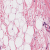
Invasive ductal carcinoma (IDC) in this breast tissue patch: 0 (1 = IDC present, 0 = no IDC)